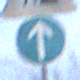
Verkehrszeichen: VorgeschriebeneFahrtrichtungGeradeaus
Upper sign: Arbeitsstelle
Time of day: MorningAfternoon
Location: Outdoor (Nature)
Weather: PartlyCloudy
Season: NotSpecified
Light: Natural